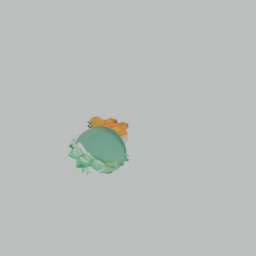
Label: animals